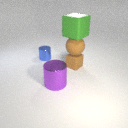
large green rubber cube above large brown rubber sphere